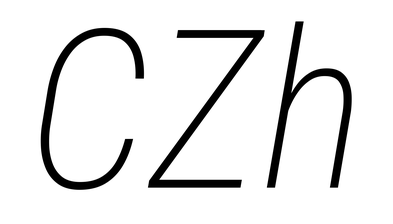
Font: Roboto-Italic_Condensed_ExtraLight_Italic